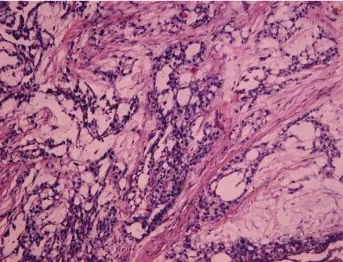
Light microscopic appearance and immunohistochemical staining of YST originating from the broad ligament. Yolk sac tumor. 10 x 40). Yolk sac tumor. 10 x 40).
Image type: pathology (immunostaining)